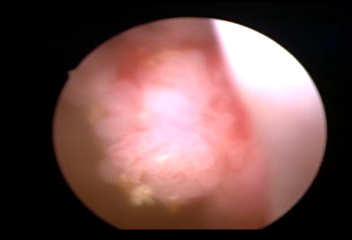
Modality: WLC
Class: Malignant
Subclass: LowGradePapillary
Lesion: L1
Stage: Ta
Morphology: Papillary
Bladder cancer association: Yes
Annotated structures: Tumor